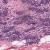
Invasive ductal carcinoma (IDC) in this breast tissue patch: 0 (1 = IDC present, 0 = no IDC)